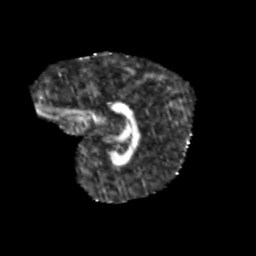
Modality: FA
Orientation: sagittal
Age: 10
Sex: male
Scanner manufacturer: siemens
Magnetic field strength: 3 T
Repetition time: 3.8 s
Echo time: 0.07 s